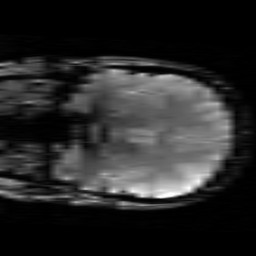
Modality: T2starw
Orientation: coronal
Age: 19
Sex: female
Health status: healthy
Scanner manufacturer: siemens
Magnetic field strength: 3 T
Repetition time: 0.7 s
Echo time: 0.02 s